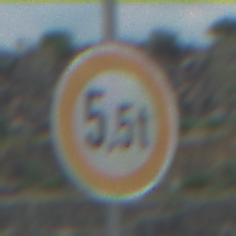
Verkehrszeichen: TatsaechlicheMasse
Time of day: MorningAfternoon
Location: Outdoor (Nature)
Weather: PartlyCloudy
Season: NotSpecified
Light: Natural